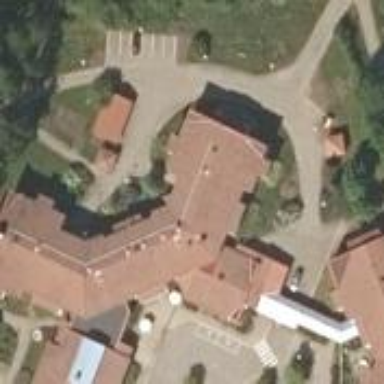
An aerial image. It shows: Nursing home building.